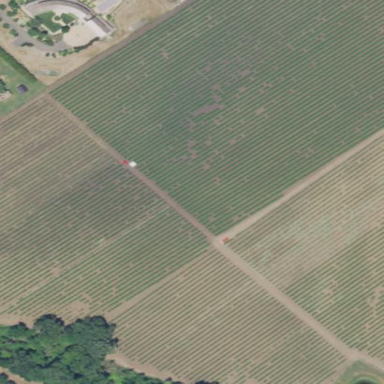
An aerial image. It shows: Vineyard with grape crops.